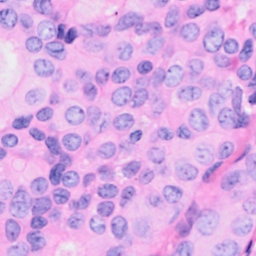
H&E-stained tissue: Breast